Question: I have a multi-panel plots that I have created using 'facet_wrap' function and I would like to add a top tick to each of the y-axis (so that each y-axis ends with a number).
I can manually do this when I am creating one plot at a time with 'scale_y_continuous' (setting a limit based on the maximum value), but I am not sure how I would do this using 'facet_wrap'. Setting the limit using 'max()' doesn't seem to work.
Just to give you an idea of what I am talking about, below is a code for creating single plot with ggplot2, and enabling the top tick on the y-axis to appear.
'''
plot <- ggplot(diamonds, aes(clarity)) +
geom_bar() +
scale_y_continuous(expand = c(0, 0),limits=c(0,15000)) +
theme(axis.text.x = element_text(angle = 90, hjust = 1, vjust = 0.5),
axis.line = element_line(),
axis.title = element_text(size=15,face="bold")) +
xlab("x_1") +
ylab("y_1") +
theme(panel.background = element_blank()
,panel.grid.major = element_blank()
,panel.grid.minor = element_blank()
,panel.border = element_blank()) +
labs(title = "xy", size = 20)
plot
'''
And this is the plot.

Thank you in advance!
Edit: I have edited the code to show the plot. Thanks again!
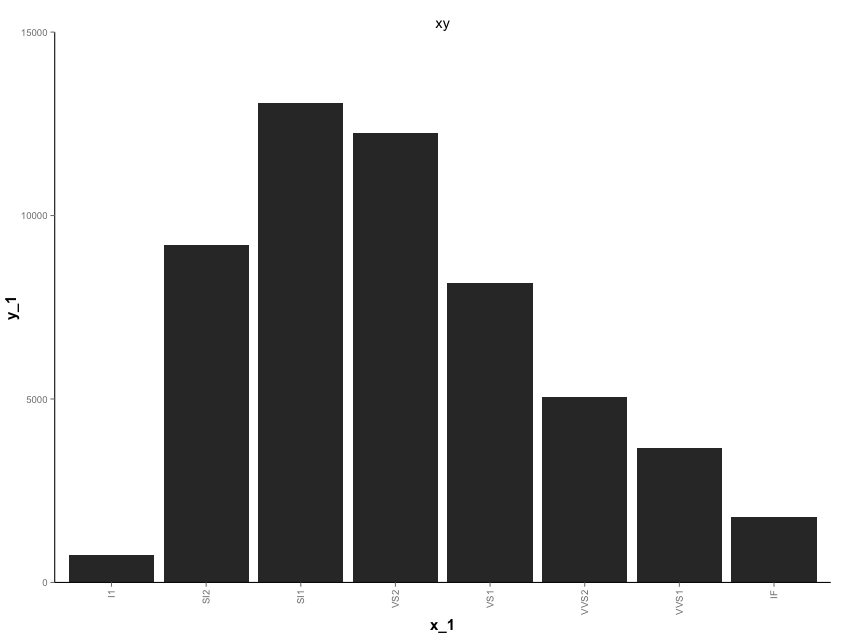
Answer: You can define your own function for the breaks. A simple solution would be
'''
break_fct <- function(x){
round(seq(min(x), max(x), length = 5))
}
'''
Of course you can probably improve on this using some combination of 'pretty' and the maximum. You should find a solution that works well for your data.
'''
plot <- ggplot(diamonds, aes(clarity)) +
geom_bar() +
scale_y_continuous(expand = c(0, 0), breaks = break_fct) +
theme(axis.text.x = element_text(angle = 90, hjust = 1, vjust = 0.5),
axis.line = element_line(),
axis.title = element_text(size=15, face="bold")) +
xlab("x_1") +
ylab("y_1") +
theme(panel.background = element_blank()
,panel.grid.major = element_blank()
,panel.grid.minor = element_blank()
,panel.border = element_blank()) +
labs(title = "xy", size = 20) +
facet_grid(cut~., scales = "free_y")
plot
'''